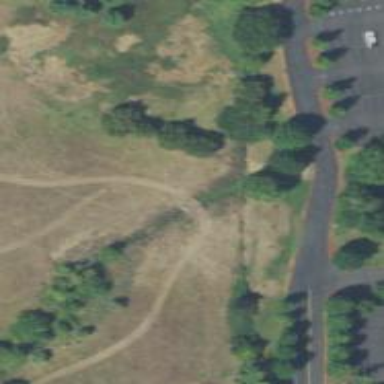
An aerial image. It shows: Path with excellent visibility for trail.